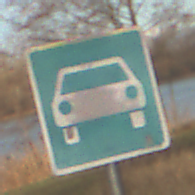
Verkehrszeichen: Kraftfahrstrasse
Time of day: SunriseSunset
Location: Outdoor (Nature)
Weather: PartlyCloudy
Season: NotSpecified
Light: Natural